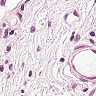
Metastatic tissue present: no